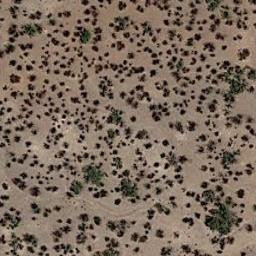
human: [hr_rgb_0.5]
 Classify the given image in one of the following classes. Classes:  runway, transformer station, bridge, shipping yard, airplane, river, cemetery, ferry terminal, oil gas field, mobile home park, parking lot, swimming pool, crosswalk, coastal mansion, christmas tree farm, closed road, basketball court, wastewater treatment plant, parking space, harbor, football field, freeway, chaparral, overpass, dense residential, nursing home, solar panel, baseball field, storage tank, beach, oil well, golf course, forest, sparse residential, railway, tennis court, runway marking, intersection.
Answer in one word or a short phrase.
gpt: chaparral